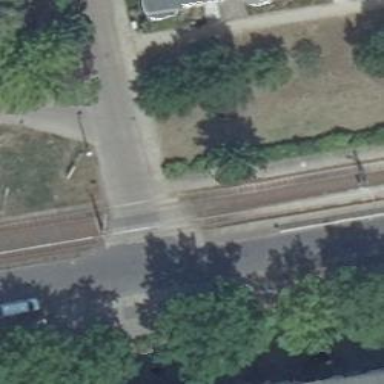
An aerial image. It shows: Railway level crossing.